高二 · 变换几何
如图, 若 $\overrightarrow{O A}=\vec{a}, \overrightarrow{O B}=\vec{b}, \overrightarrow{O C}=\vec{c}, B$ 是线段 $A C$ 靠近点 $C$ 的一个四等分点, 则下列等式成立的是 ( )
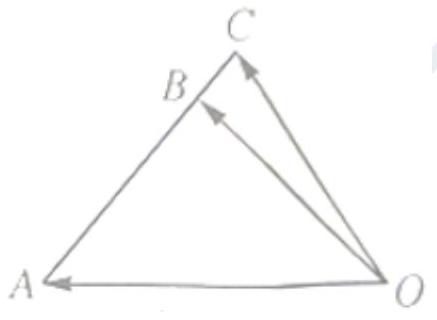
A. $\vec{c}=\frac{2}{3} \vec{b}-\frac{1}{6} \vec{a}$
B. $\vec{c}=\frac{4}{3} \vec{b}+\frac{1}{3} \vec{a}$
C. $\vec{c}=\frac{4}{3} \vec{b}-\frac{1}{3} \vec{a}$
D. $\vec{c}=\frac{2}{3} \vec{b}+\frac{1}{6} \vec{a}$
答案: C
解析: $\vec{C}=\overrightarrow{O C}=\overrightarrow{O B}+\overrightarrow{B C}=\overrightarrow{O B}+\frac{1}{3} \overrightarrow{A B}=\overrightarrow{O B}+\frac{1}{3}(\overrightarrow{O B}-\overrightarrow{O A})=\frac{4}{3} \overrightarrow{O B}-\frac{1}{3} \overrightarrow{O A}=\frac{4}{3} \vec{b}-\frac{1}{3} \vec{a}$. 故选 C.